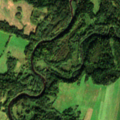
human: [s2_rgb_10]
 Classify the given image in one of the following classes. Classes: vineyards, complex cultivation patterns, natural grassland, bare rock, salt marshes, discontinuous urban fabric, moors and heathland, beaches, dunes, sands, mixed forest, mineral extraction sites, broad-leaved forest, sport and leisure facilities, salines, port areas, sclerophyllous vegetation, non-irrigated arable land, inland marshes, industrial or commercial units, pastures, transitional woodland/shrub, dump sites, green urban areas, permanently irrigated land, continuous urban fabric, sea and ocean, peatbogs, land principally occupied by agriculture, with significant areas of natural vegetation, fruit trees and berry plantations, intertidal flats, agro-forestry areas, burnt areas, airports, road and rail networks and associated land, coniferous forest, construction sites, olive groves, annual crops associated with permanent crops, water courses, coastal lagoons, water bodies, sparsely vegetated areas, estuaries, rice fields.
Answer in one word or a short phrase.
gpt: non-irrigated arable land, pastures, land principally occupied by agriculture, with significant areas of natural vegetation, mixed forest, transitional woodland/shrub